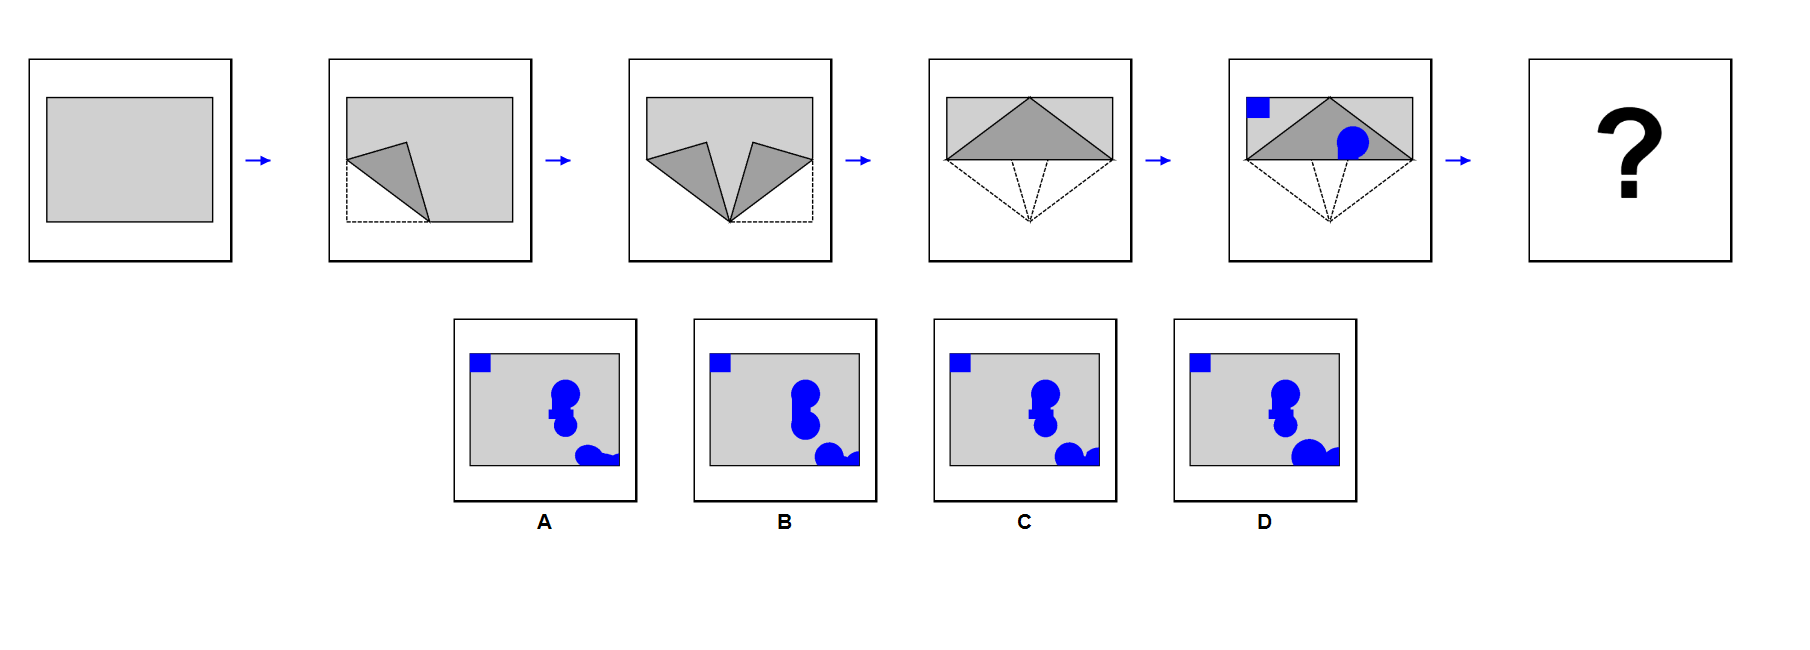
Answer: B